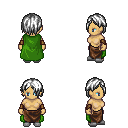
a pixel art fantasy rpg character, female body template, human, tanned skin, green cape, robe skirt, white bangs hairstyle, leather bracers, white slippers, four views (front, back, left, right), 2x2 character sprite sheet, small pixel art, hard edges, no anti-aliasing